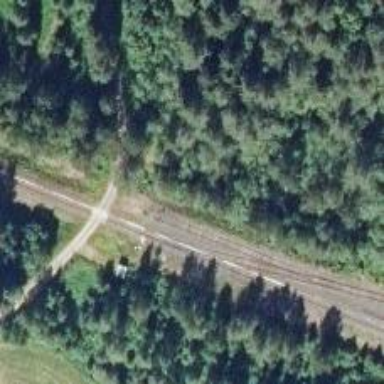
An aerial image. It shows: Junction on the railway.